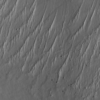
Label: not_dusty